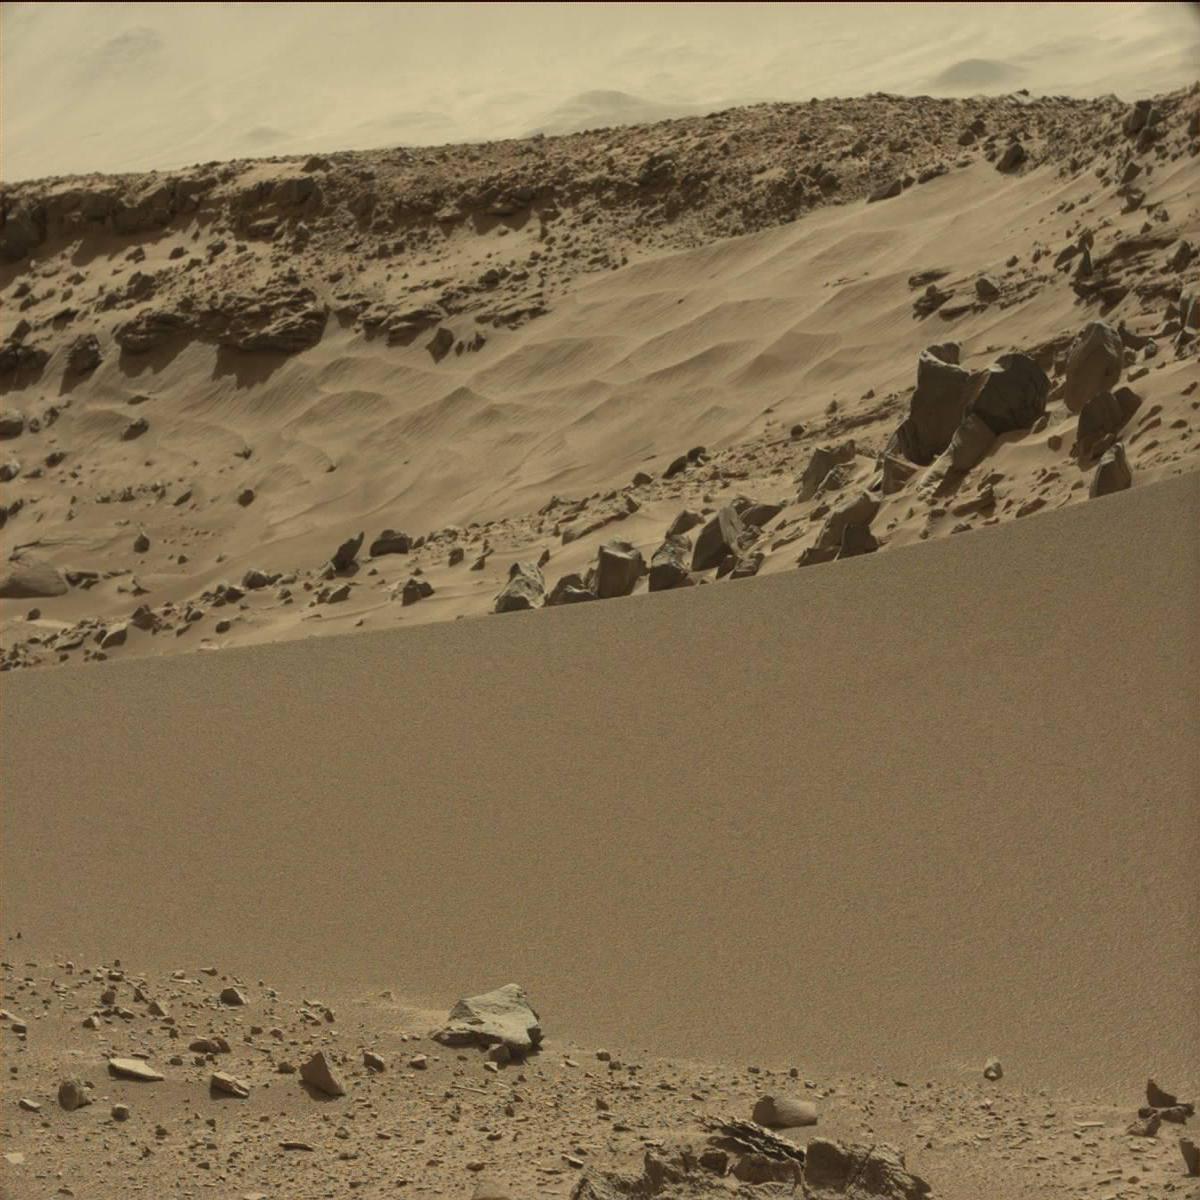
Terrain classes present: Bedrock, Ridge, Rock, Sand / Soil